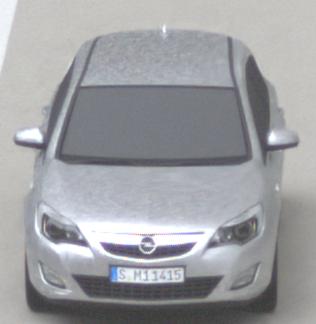
Make: Opel
Model: Astra 1.4 ecoFlex
Detailed model: Astra (J)
Model produced from: 2009/12
Model produced until: 2010/12
Doors: 5
Color: white
Road condition: dry road
Daytime: morning or afternoon
Contrast: low contrast